Question: below error message pop-ups whenever i start any .....of
what should i have to do for come out of it???

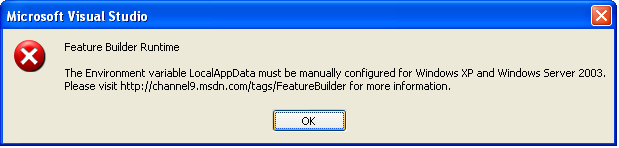
Answer: I think <URL> explains the solution very well for you:
'LOCALAPPDATA' is one of the new environment variables included in Windows Vista, which points to the folder that stores the data for local (non-roaming) applications. To access the folder, run the command '%LOCALAPPDATA%' from Start, Search box in Windows Vista. 'LOCALAPPDATA'
Note: Alternately, you can open the Local Application Data folder in Windows XP and Windows Vista by running the command 'shell:Local AppData.'
'LOCALAPPDATA'
- - - - - - -
The 'LOCALAPPDATA' environment variable is now added.
Since this is a "user" variable you won't have to reboot to use the variable.